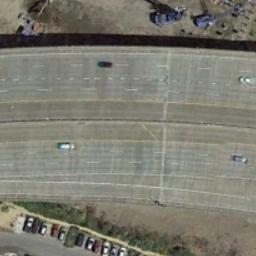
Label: freeway